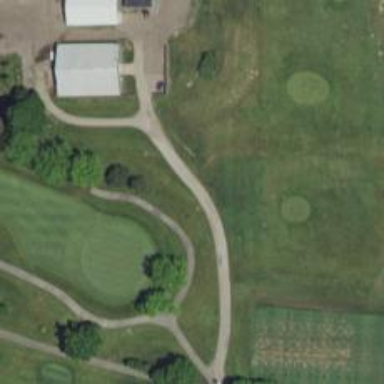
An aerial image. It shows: Path for both road and golf.